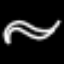
Label: squiggle